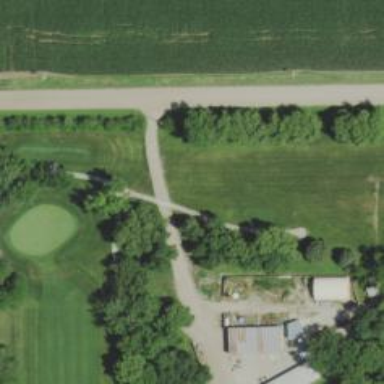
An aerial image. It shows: Golf cartpath that is also road path.